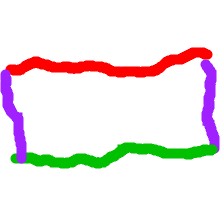
Shape: rectangle